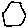
Label: hexagon